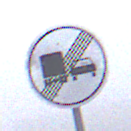
Verkehrszeichen: EndeUeberholverbotKraftfahrzeuge
Umgebung: Outdoor, RoadRail
Tageszeit: MorningAfternoon
Wetter: Overcast
Licht: Natural
Jahreszeit: NotSpecified
Kontrast: LowContrast